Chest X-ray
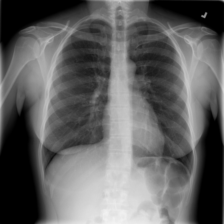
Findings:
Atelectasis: negative
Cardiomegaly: negative
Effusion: negative
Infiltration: positive
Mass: negative
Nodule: negative
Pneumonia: negative
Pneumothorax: negative
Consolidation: negative
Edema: negative
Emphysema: negative
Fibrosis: negative
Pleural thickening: negative
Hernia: negative